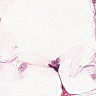
Metastatic tissue present: yes